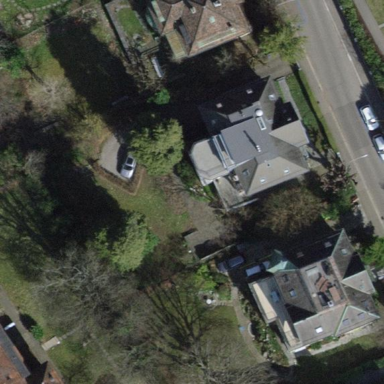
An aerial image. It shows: Half-hipped roof building.